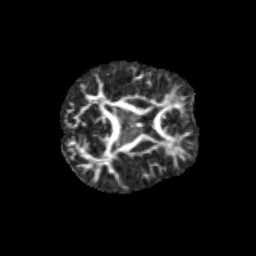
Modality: FA
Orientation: axial
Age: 12
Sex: male
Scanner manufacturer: siemens
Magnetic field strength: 3 T
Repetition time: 3.8 s
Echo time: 0.07 s